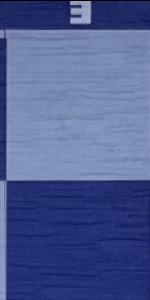
Label: Empty